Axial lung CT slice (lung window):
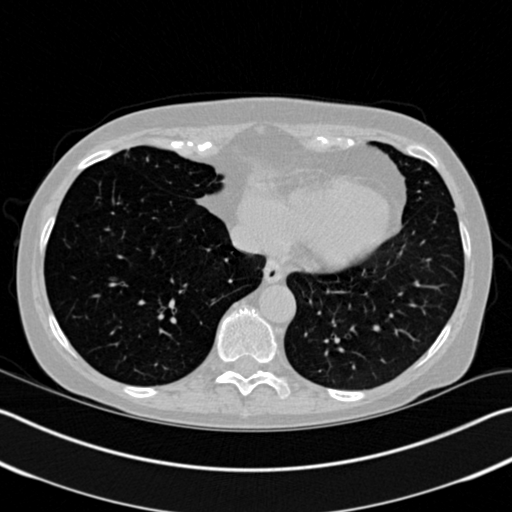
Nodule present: no